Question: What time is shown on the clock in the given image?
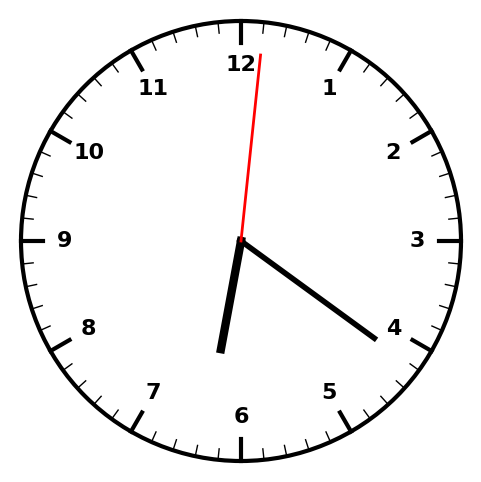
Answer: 06:21:01